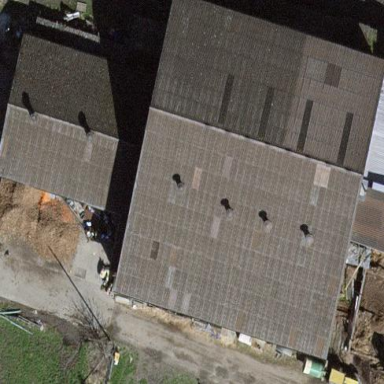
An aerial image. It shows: Shed building.